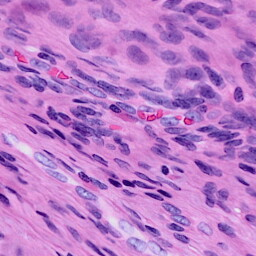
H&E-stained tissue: Cervix